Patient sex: M
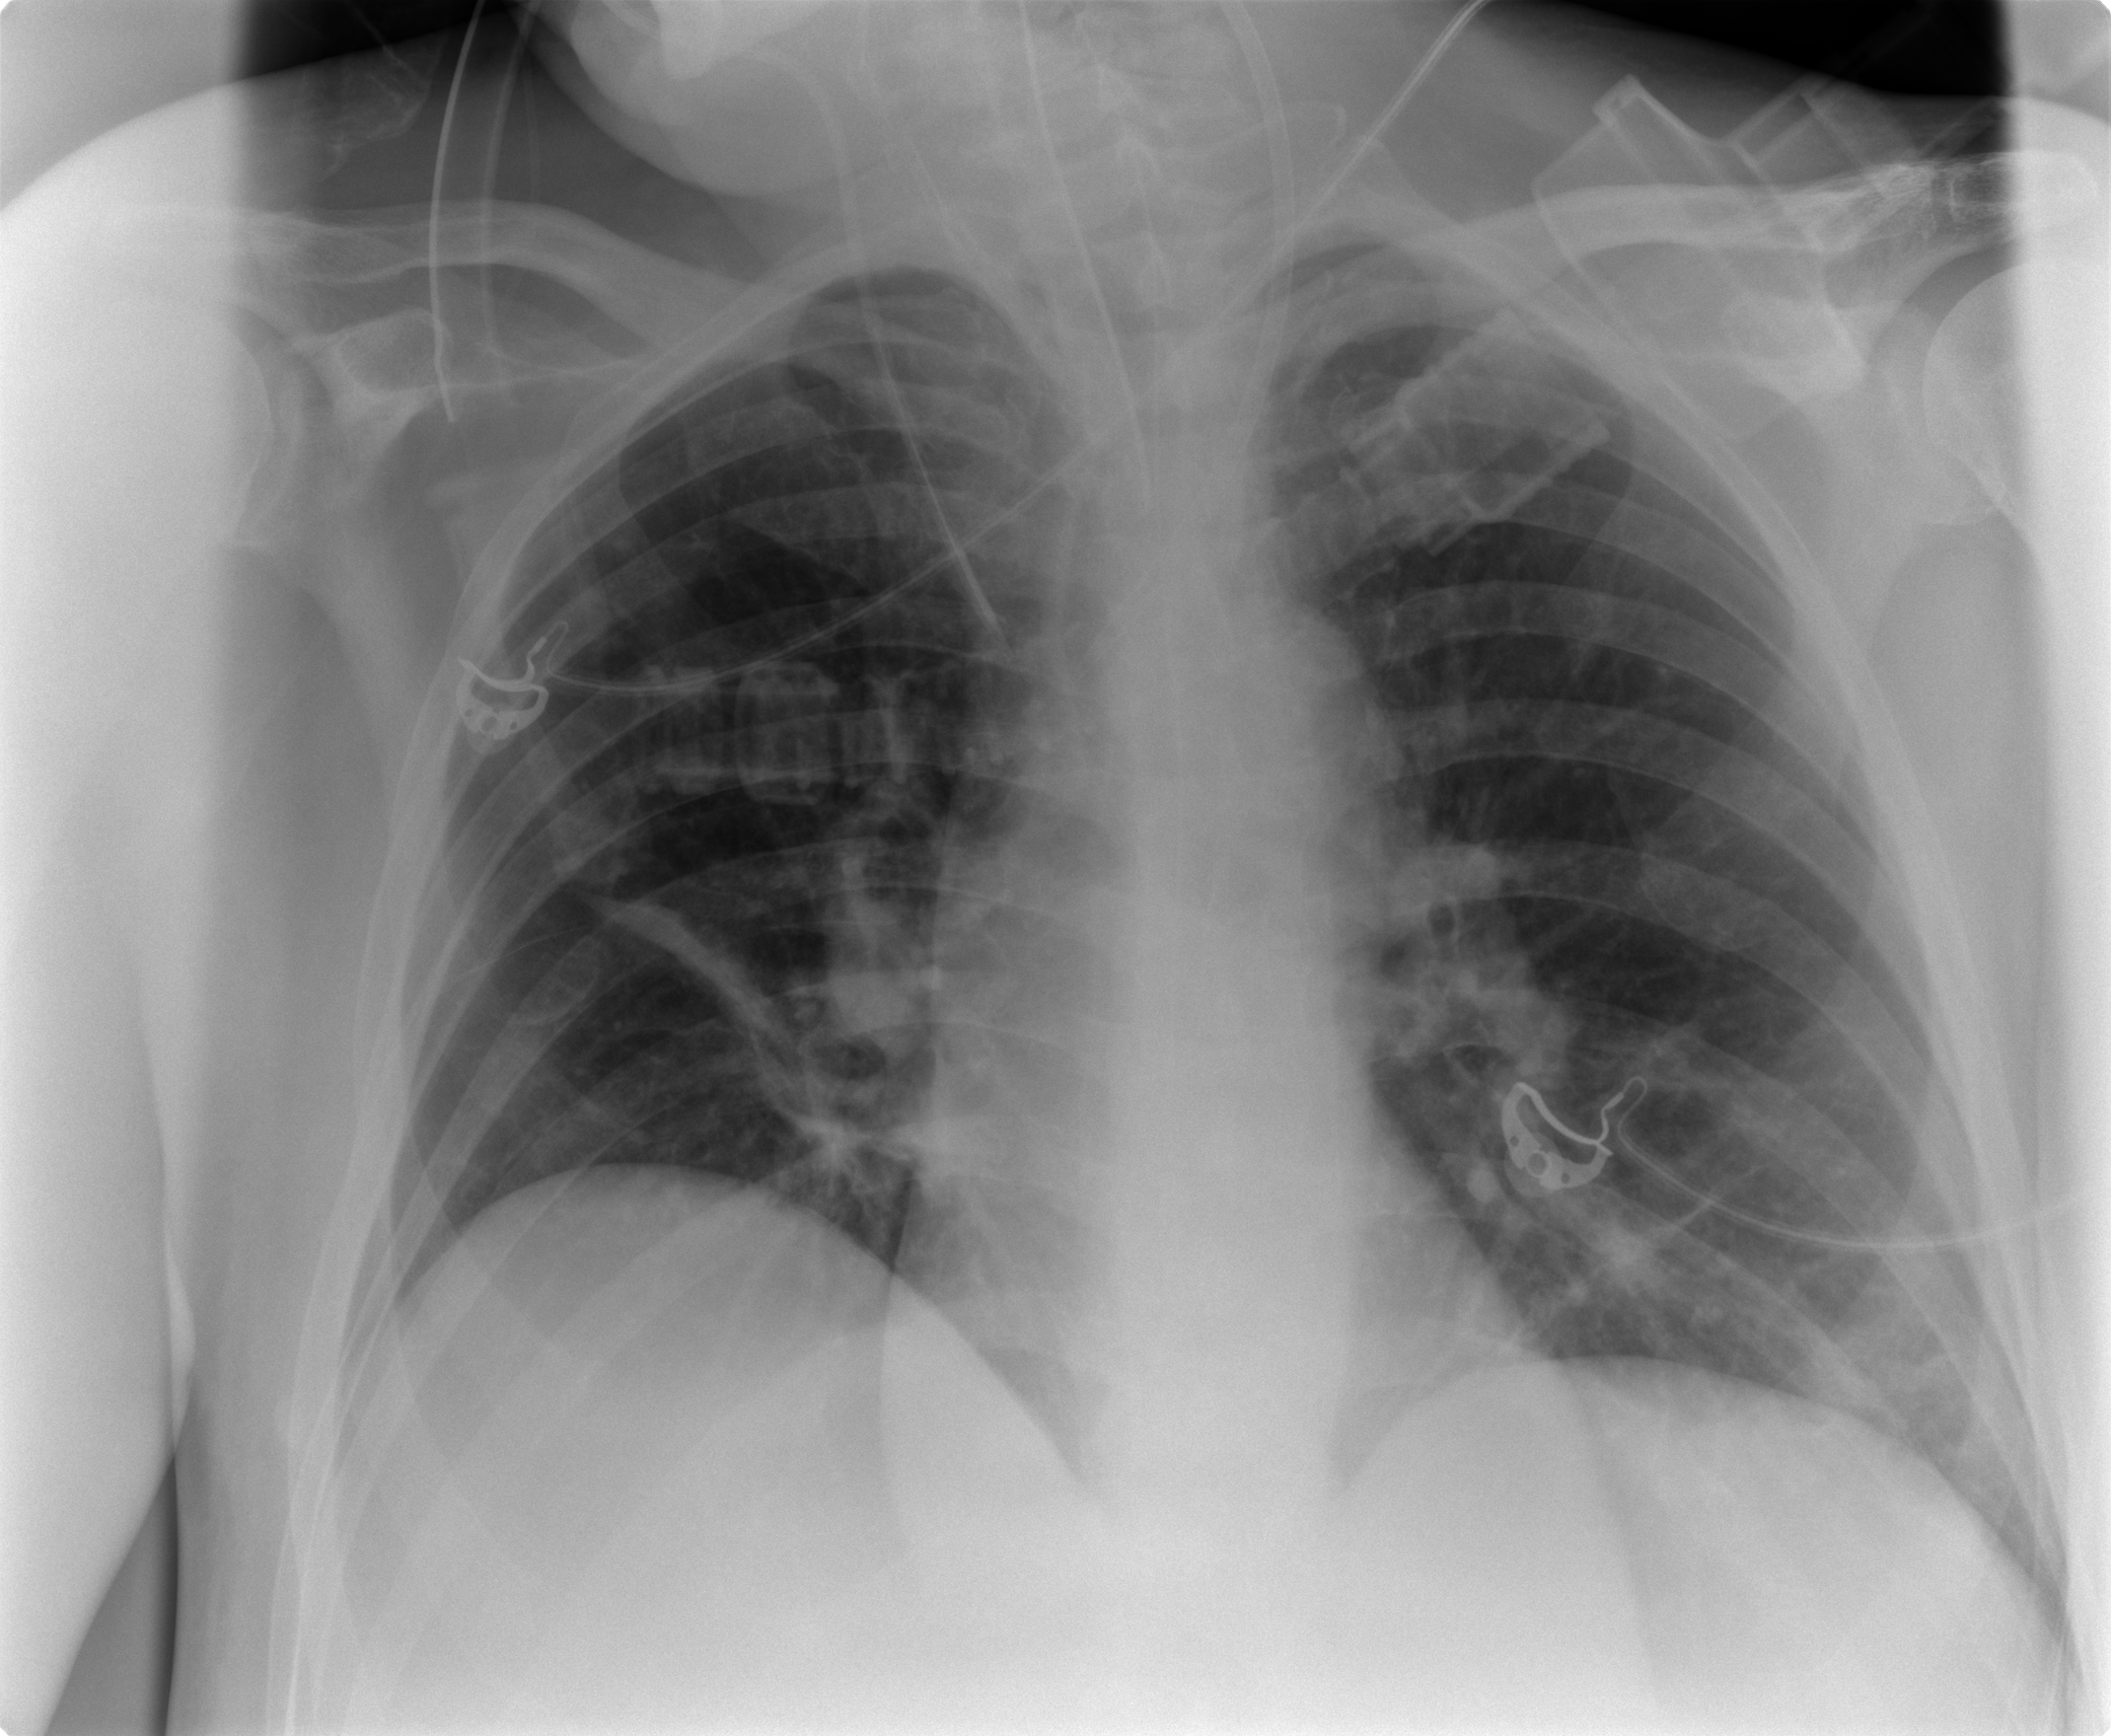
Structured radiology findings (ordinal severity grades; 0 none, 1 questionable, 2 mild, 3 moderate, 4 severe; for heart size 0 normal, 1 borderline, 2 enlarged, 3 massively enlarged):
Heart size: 0
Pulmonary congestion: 1
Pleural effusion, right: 0
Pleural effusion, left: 0
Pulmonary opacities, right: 0
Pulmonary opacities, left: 0
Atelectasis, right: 2
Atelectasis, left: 2